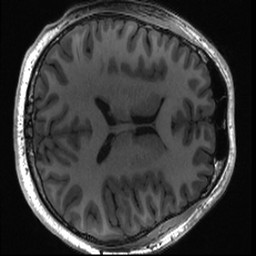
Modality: T1w
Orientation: axial
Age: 23
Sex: male